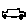
Label: car